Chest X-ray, PA view. Patient: 55 years old, sex M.
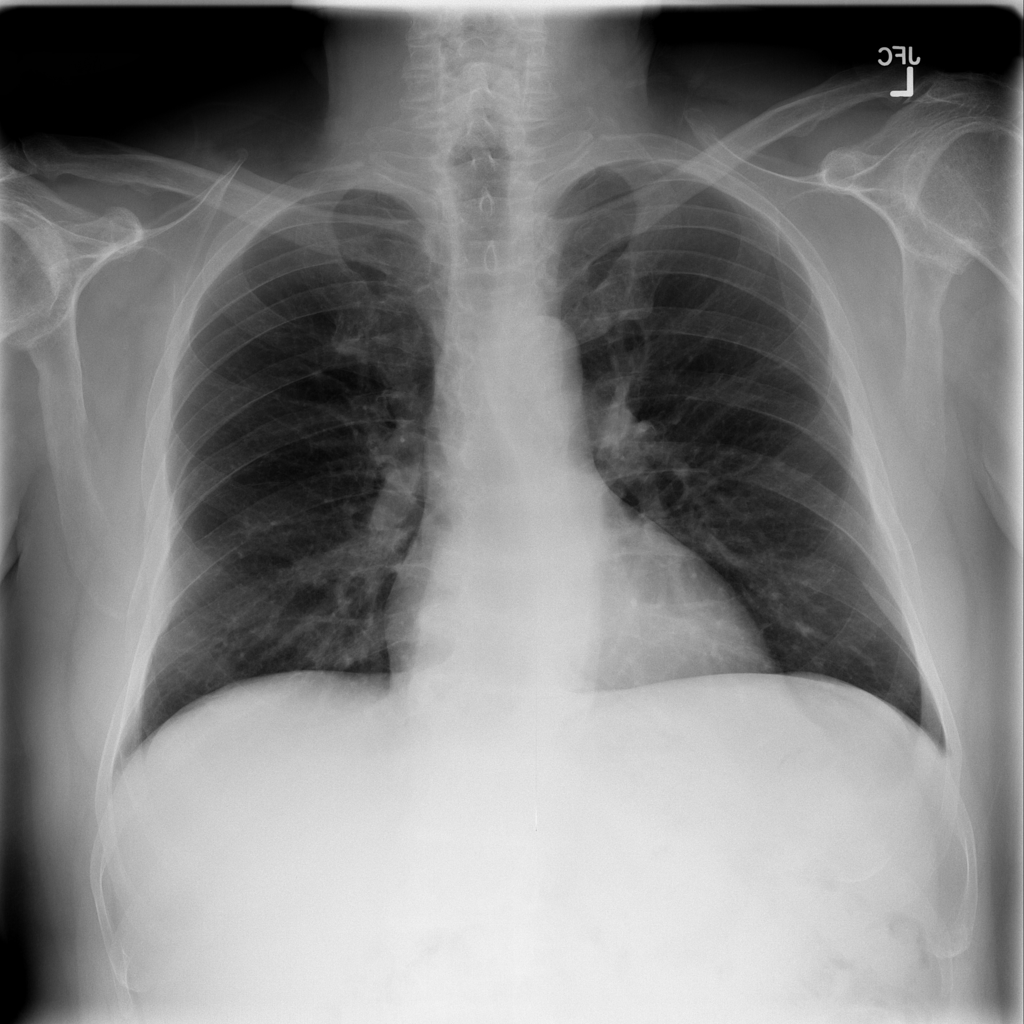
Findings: No Finding